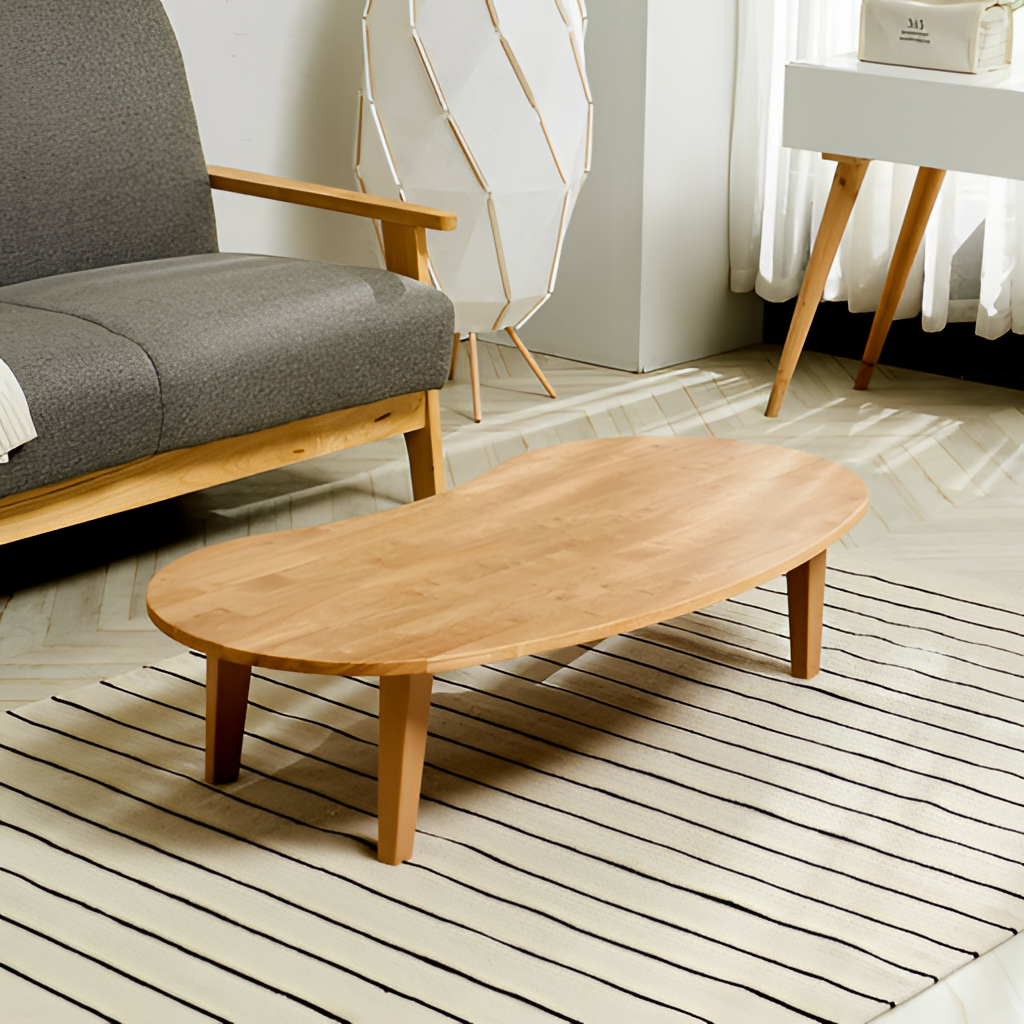
light brown wood coffee table, living room, modern, paint wallpaper, with solid pattern, tile flooring, with chevron pattern